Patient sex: F
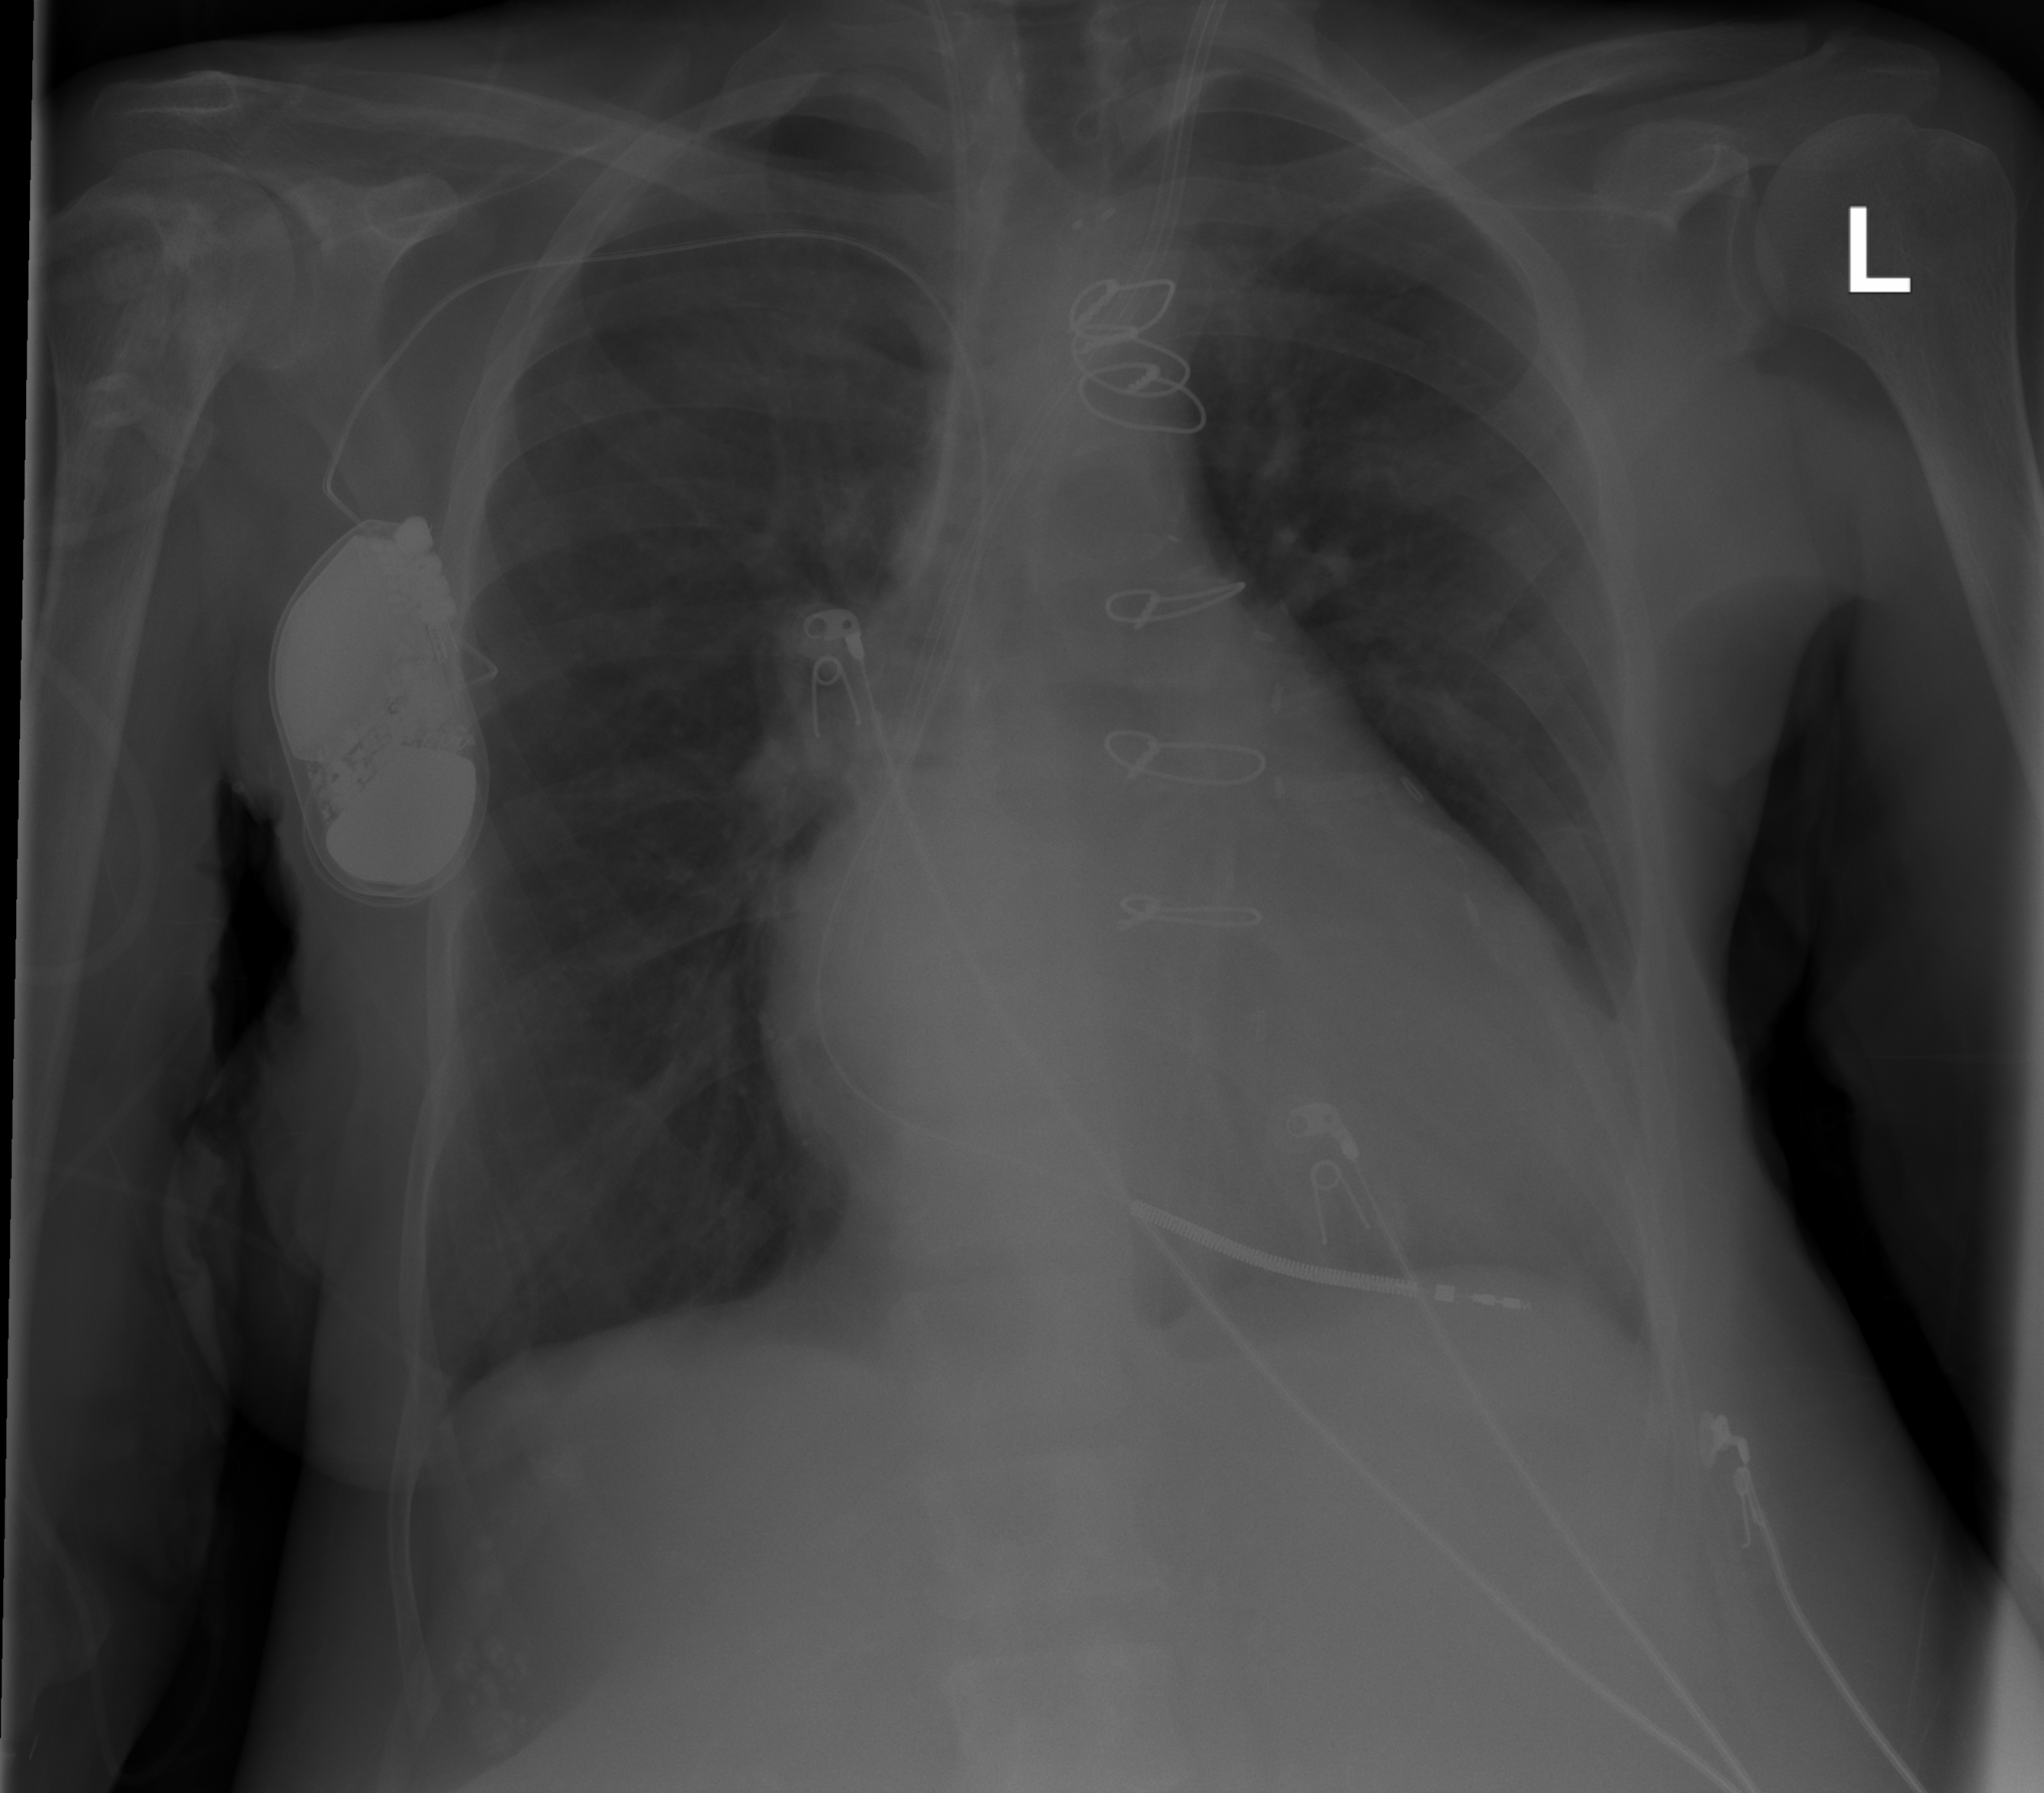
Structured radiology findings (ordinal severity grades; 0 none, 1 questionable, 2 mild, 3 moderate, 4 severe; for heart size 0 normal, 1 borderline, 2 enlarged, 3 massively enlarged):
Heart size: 2
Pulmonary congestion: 2
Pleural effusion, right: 0
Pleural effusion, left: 0
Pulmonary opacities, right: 0
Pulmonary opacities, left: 0
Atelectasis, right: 0
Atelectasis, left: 0